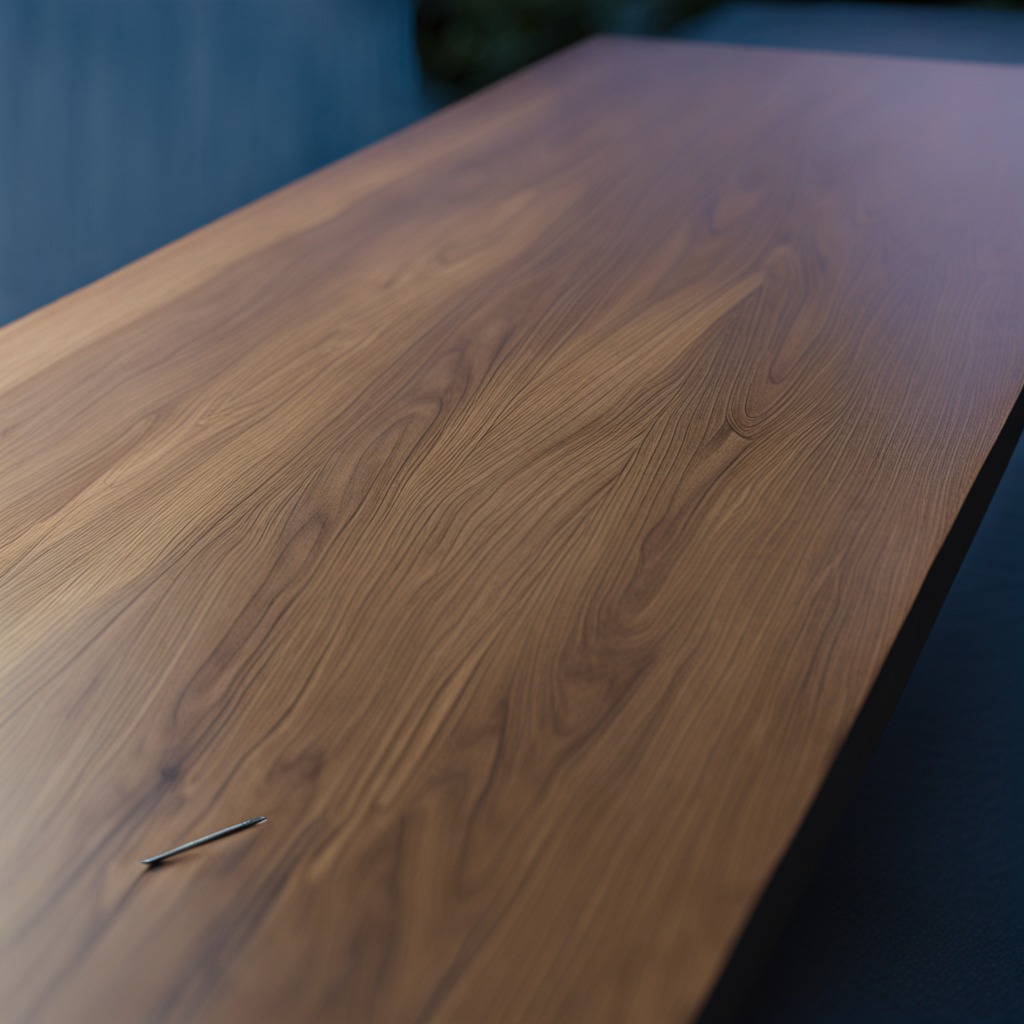
An iron nail is lying on the table.